Interaction volume radius: 10 \u00c5
Interaction volume height: 40 \u00c5
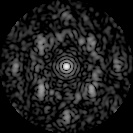
Disorder parameter: 0.5584